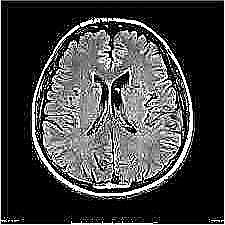
Label: notumor